Question: I want to initialize model object inside the controller, but fatal error occurs.
'''
Fatal error: Class 'Visits_Model_Visit' not found in C:\AppServ\www\zendApps\InspectionSyspplication\modulesisits\controllers\VisitController.php on line 24
'''
I am sing module call visits, It have it's structure of Model, View and controller folders.
The 'Visits_Model_Visit' exists inside the model folder and I am trying to define object from it inside an action of the controller
'''
public function addAction() {
if (isset($_POST)) {
$visitObj = new Visits_Model_Visit(); // an error occur here!
}
}
'''

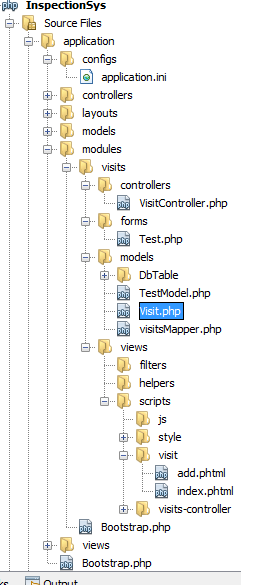
Answer: [edit] look at your 'Bootstrap.php' that is under '/modules' and move it under '/modules/visits' and make sure it looks like below, that should fix it.
All I can say is to check a few things, normally everything will work when your module bootstrap looks like:
'''
<?php
class Visits_Bootstrap extends Zend_Application_Module_Bootstrap{
//put your code here
}
'''
and your application.ini has these lines:
'''
resources.frontController.controllerDirectory = APPLICATION_PATH "/controllers"
resources.frontController.params.displayExceptions = 0
resources.frontController.moduleDirectory = APPLICATION_PATH "/modules"
resources.frontController.moduleControllerDirectoryName = "controllers"
resources.frontController.params.prefixDefaultModule = ""
resources.modules = ""
'''
This is my whole frontcontroller section and I do have access to my module level models. I know of no other settings to make modules work, although I'm sure there are many variations.